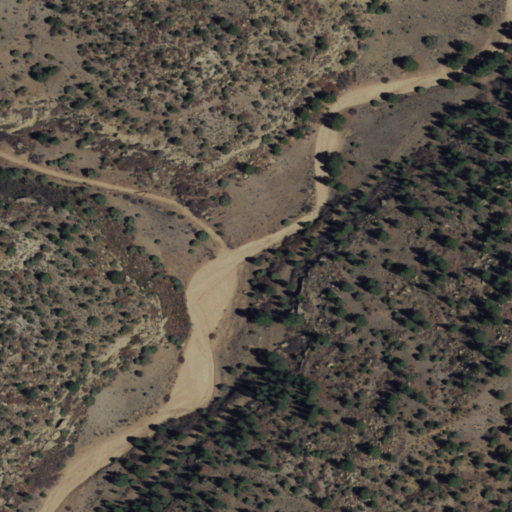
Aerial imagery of valley in New Mexico named Scissor Canyon containing shrub and evergreen forest